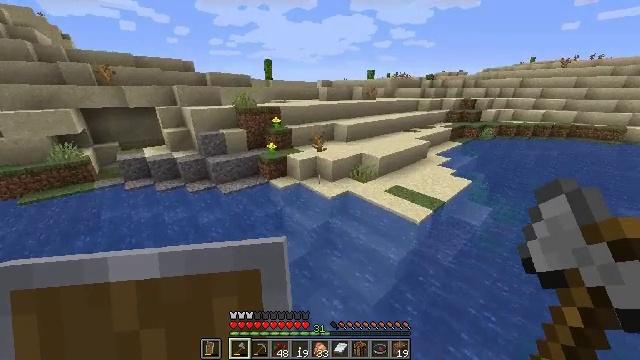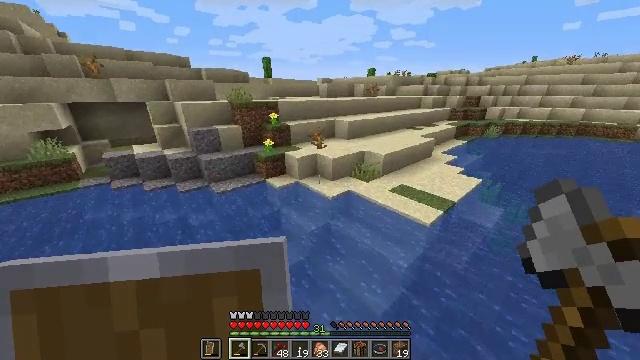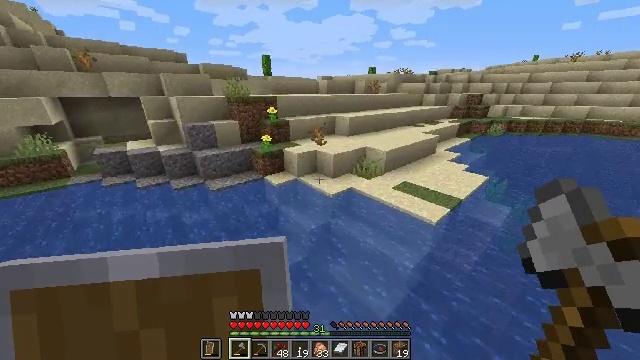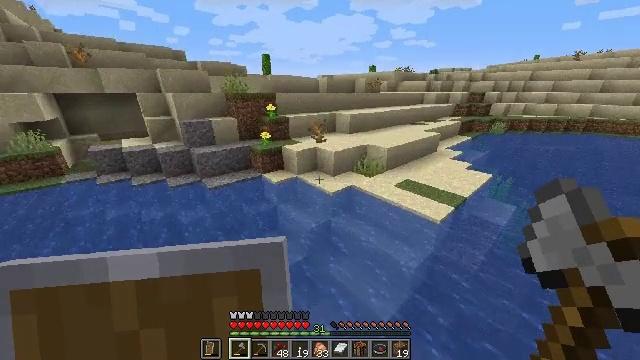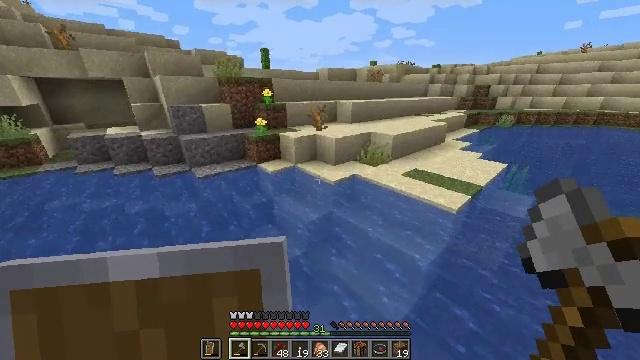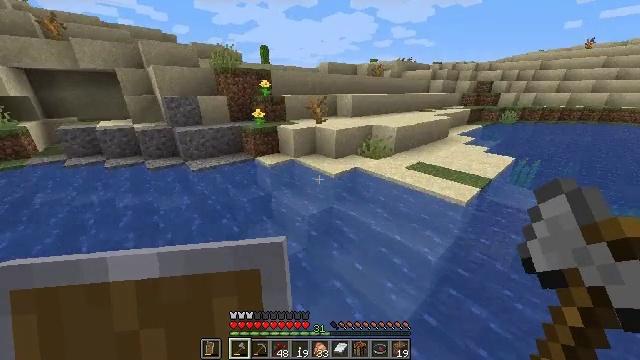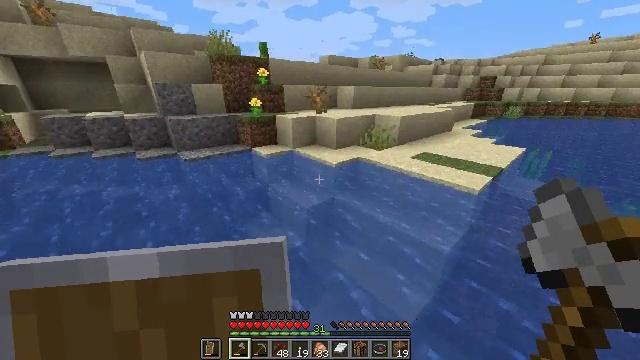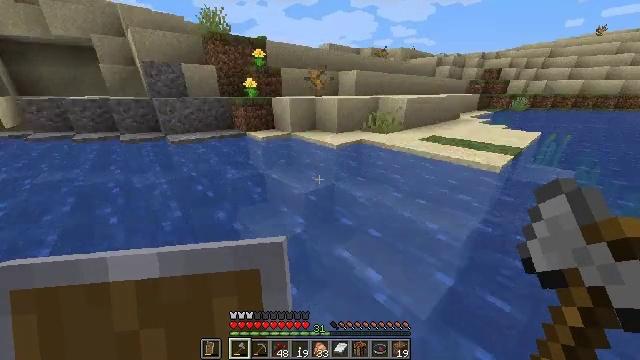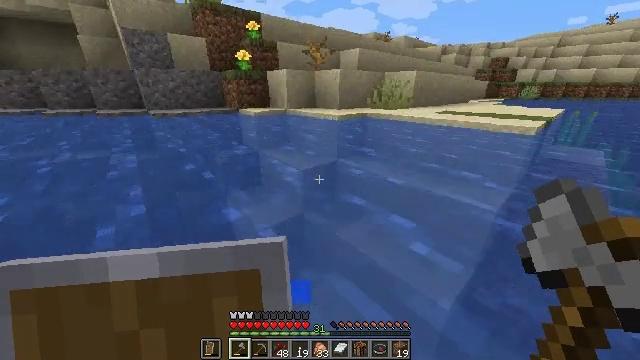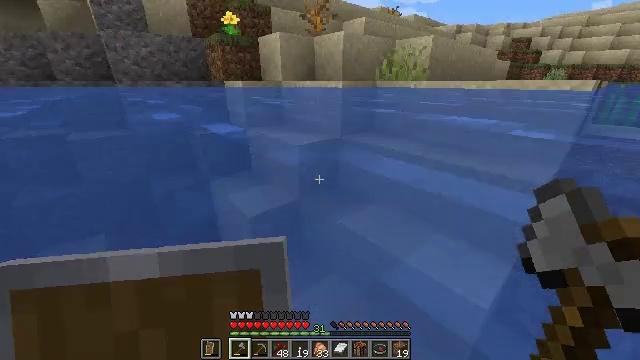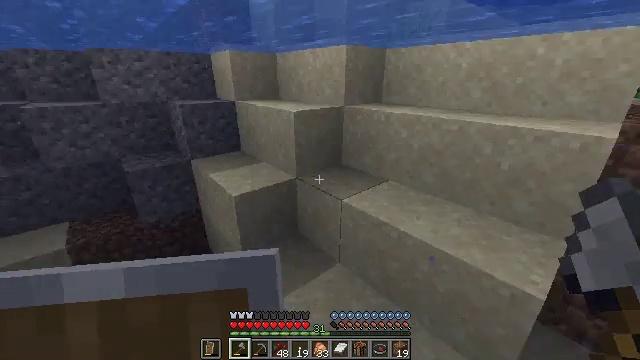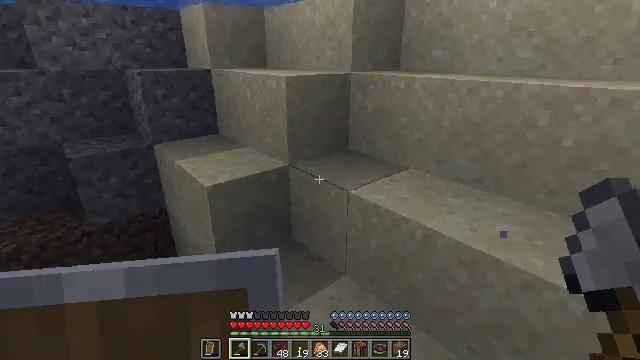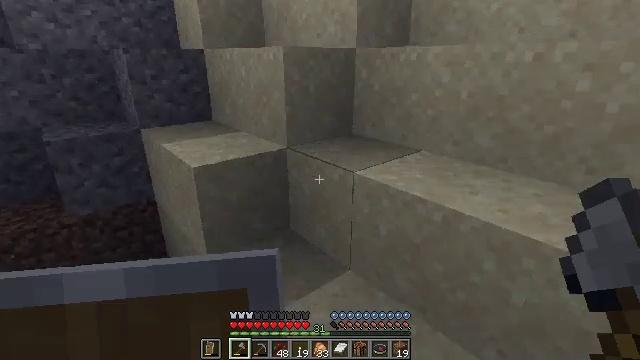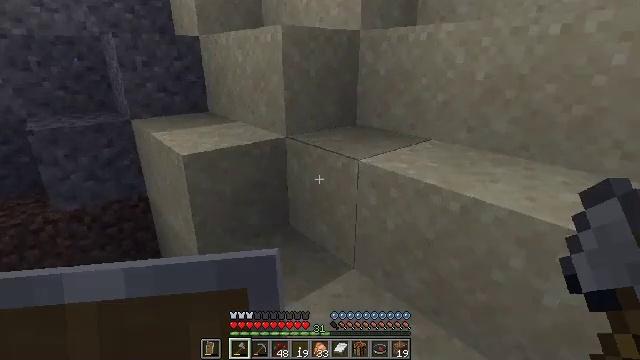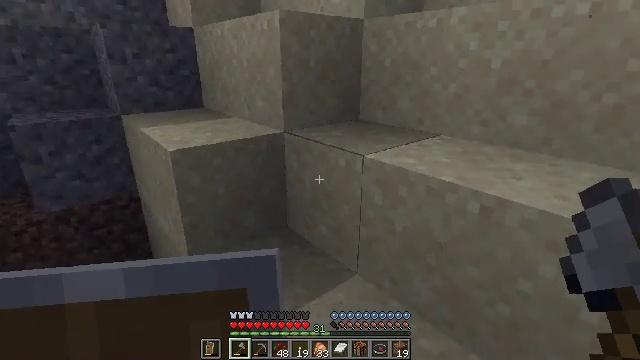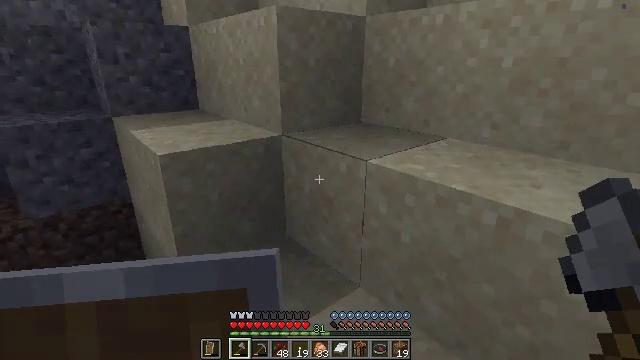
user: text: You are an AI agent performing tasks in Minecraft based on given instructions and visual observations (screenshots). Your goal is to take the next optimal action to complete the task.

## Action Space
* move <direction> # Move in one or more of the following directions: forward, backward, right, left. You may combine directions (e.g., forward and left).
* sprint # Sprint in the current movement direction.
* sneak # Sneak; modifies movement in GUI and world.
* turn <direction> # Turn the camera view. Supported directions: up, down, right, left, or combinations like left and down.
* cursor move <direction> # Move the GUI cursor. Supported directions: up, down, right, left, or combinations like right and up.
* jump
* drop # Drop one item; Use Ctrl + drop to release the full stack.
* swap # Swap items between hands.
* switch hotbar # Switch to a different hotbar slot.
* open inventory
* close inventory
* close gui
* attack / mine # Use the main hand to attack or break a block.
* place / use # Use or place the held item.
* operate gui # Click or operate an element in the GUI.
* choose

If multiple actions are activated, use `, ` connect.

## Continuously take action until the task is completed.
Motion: motion action
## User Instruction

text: Mine sand by the water.
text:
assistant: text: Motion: move forward
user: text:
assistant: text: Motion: move forward
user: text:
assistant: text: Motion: move forward
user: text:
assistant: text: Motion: move forward
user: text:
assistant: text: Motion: move forward
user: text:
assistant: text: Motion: move forward
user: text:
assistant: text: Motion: move forward
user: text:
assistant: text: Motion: move forward
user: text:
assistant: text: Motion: move forward
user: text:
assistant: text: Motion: move forward
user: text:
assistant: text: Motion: move forward
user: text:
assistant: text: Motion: move forward, jump
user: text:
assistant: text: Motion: move forward, jump
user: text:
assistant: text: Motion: move forward, jump
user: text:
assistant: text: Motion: move forward, jump
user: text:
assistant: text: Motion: move forward, jump
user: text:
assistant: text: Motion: move forward, jump
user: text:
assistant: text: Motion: move forward, jump
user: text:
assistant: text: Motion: move forward, jump
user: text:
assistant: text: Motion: move forward, jump
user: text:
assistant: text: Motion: move forward, jump
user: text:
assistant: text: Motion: move forward, jump
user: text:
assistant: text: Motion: move forward, jump
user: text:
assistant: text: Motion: move forward, jump
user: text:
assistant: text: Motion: move forward, jump
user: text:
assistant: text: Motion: move forward, jump
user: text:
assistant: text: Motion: move forward, jump
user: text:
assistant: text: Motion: move forward, jump
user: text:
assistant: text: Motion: move forward, jump
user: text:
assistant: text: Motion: move forward, jump